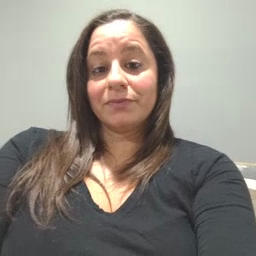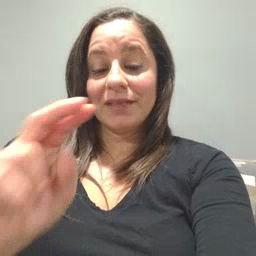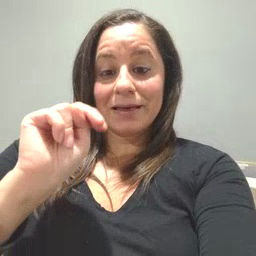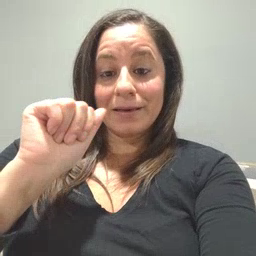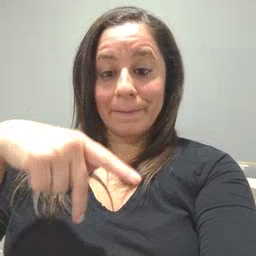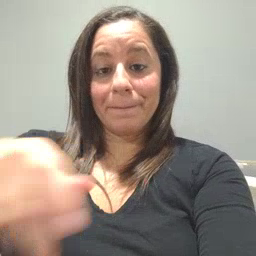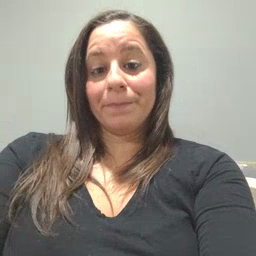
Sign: nap